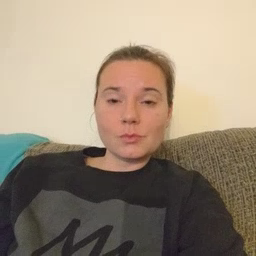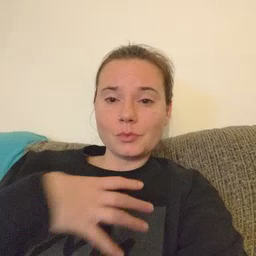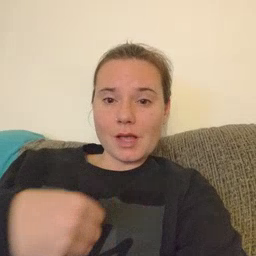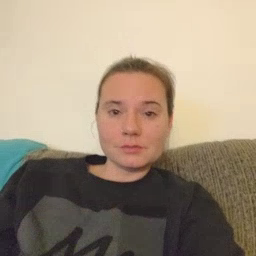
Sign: white